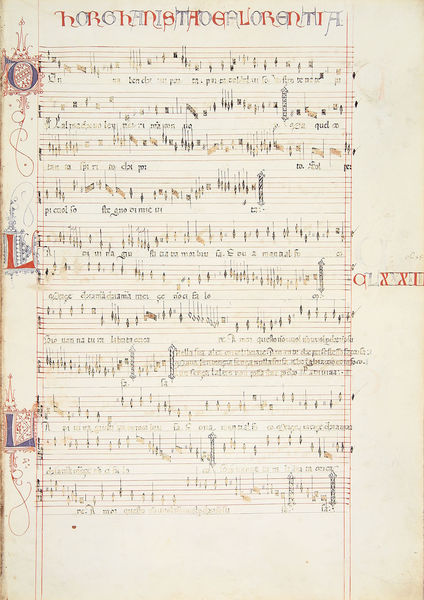
Titel: Codex Squarcialupi
Künstler: Squarcialupi Codex Meister
Institution: Florenz, Bibliotheca Medicea Laurenziana
Schlagwörter: blau, weiß, schwarz, rot, alt, blatt, gesang, musik, schrift, papier, noten, linien, zahlen, notenblatt, verzierung, initialen, seite, text, buchstaben, kunst, malen, stück, violinschlüssel, chor, lied, kriche, note, hebräisch, notenschlüssel, l, o, vorzeichen, g dur